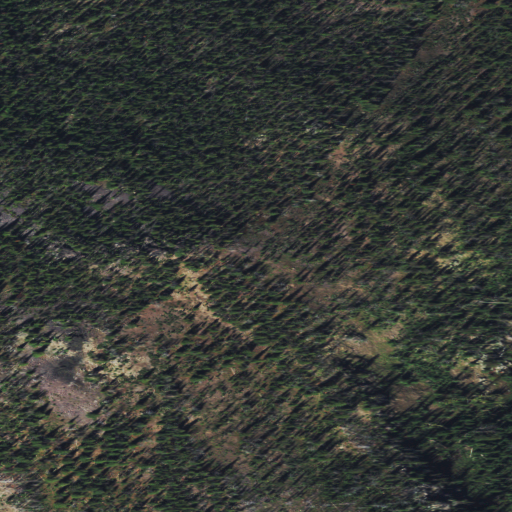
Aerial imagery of mountain in Montana named Triangle Peak containing evergreen forest and shrub